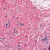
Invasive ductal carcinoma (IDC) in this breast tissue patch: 0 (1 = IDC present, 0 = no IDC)